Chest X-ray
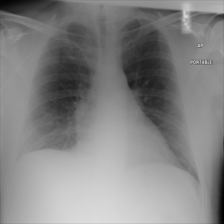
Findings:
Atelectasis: positive
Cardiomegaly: negative
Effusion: negative
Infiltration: negative
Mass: positive
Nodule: negative
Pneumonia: negative
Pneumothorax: negative
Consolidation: negative
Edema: negative
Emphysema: negative
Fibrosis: negative
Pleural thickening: negative
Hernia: negative